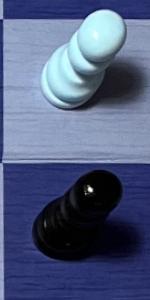
Label: Pawn_Black